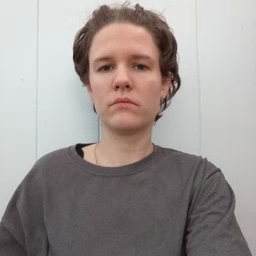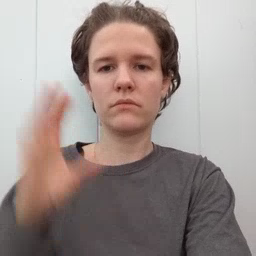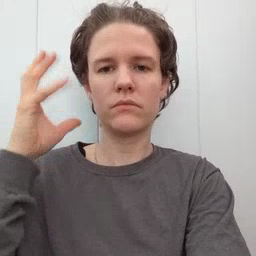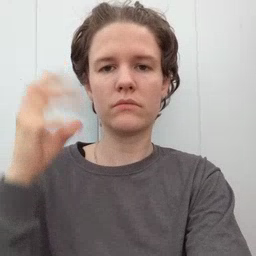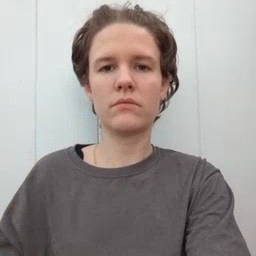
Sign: radio